Field crop: tomato
Growth stage: 1
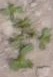
Species: portulaca